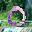
Label: 0